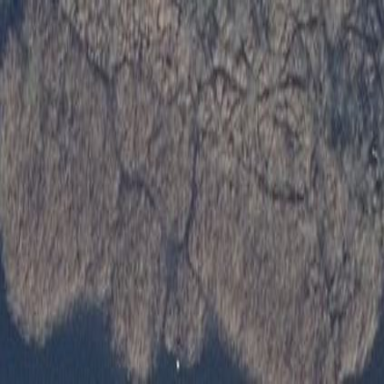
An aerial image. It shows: Reedbed in wetland area.